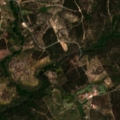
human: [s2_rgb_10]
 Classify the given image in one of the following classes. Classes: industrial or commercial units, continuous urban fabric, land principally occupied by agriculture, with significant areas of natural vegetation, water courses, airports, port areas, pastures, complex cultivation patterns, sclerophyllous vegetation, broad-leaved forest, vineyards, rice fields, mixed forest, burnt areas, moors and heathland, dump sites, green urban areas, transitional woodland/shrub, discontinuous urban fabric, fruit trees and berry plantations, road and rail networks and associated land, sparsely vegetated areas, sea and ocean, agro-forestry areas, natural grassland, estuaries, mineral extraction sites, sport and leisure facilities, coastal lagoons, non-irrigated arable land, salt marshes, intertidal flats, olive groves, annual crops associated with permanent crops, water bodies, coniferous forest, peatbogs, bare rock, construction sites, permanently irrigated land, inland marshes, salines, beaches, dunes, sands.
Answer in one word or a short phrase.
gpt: non-irrigated arable land, land principally occupied by agriculture, with significant areas of natural vegetation, transitional woodland/shrub